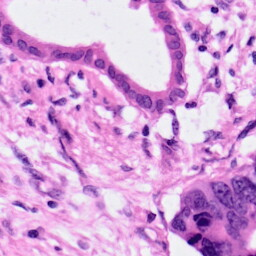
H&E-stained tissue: Pancreatic